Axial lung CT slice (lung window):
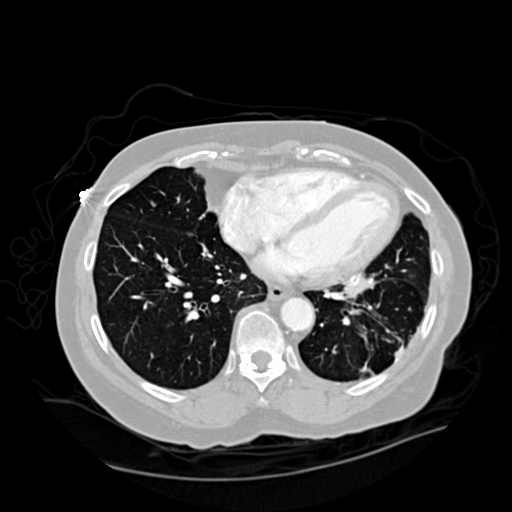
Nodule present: no